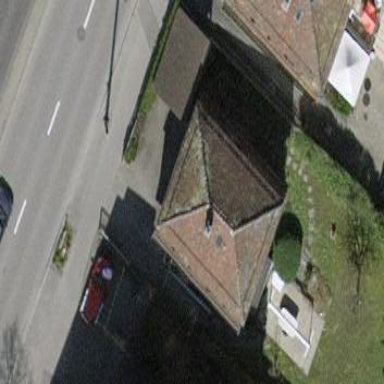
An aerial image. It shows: Detached building with gambrel roof.